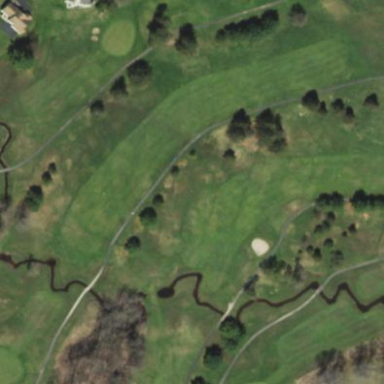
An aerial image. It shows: Rough grassy area used for golf.